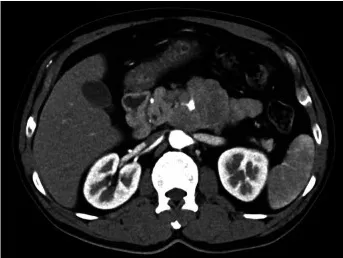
Contrast-enhanced CT. Showing an occupying lesion below the neck of the pancreas.
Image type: radiology (ct)